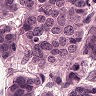
Metastatic tissue present: yes